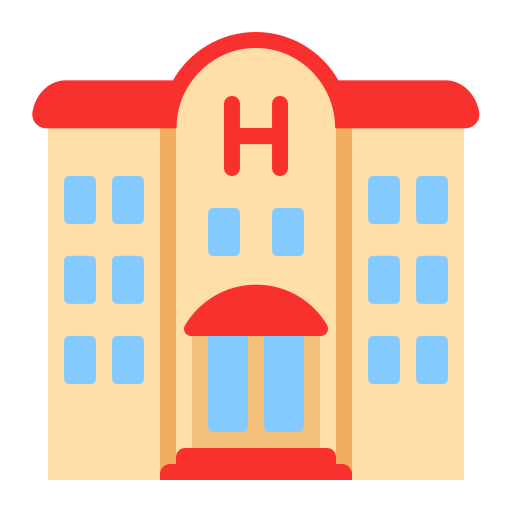
hotel flat